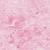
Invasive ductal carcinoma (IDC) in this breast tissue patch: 0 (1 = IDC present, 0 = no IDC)